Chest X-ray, AP view. Patient: 77 years old, sex M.
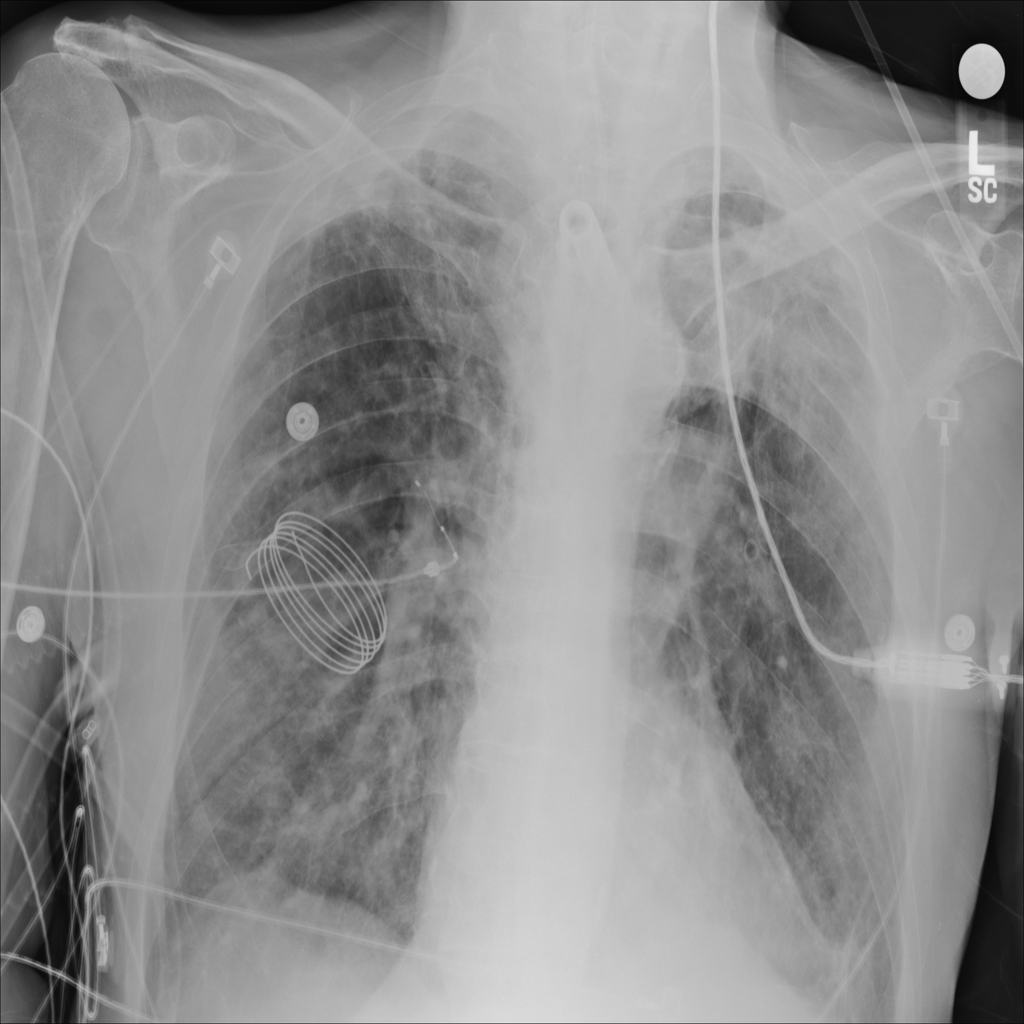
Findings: No Finding